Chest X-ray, PA view. Patient: 48 years old, sex M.
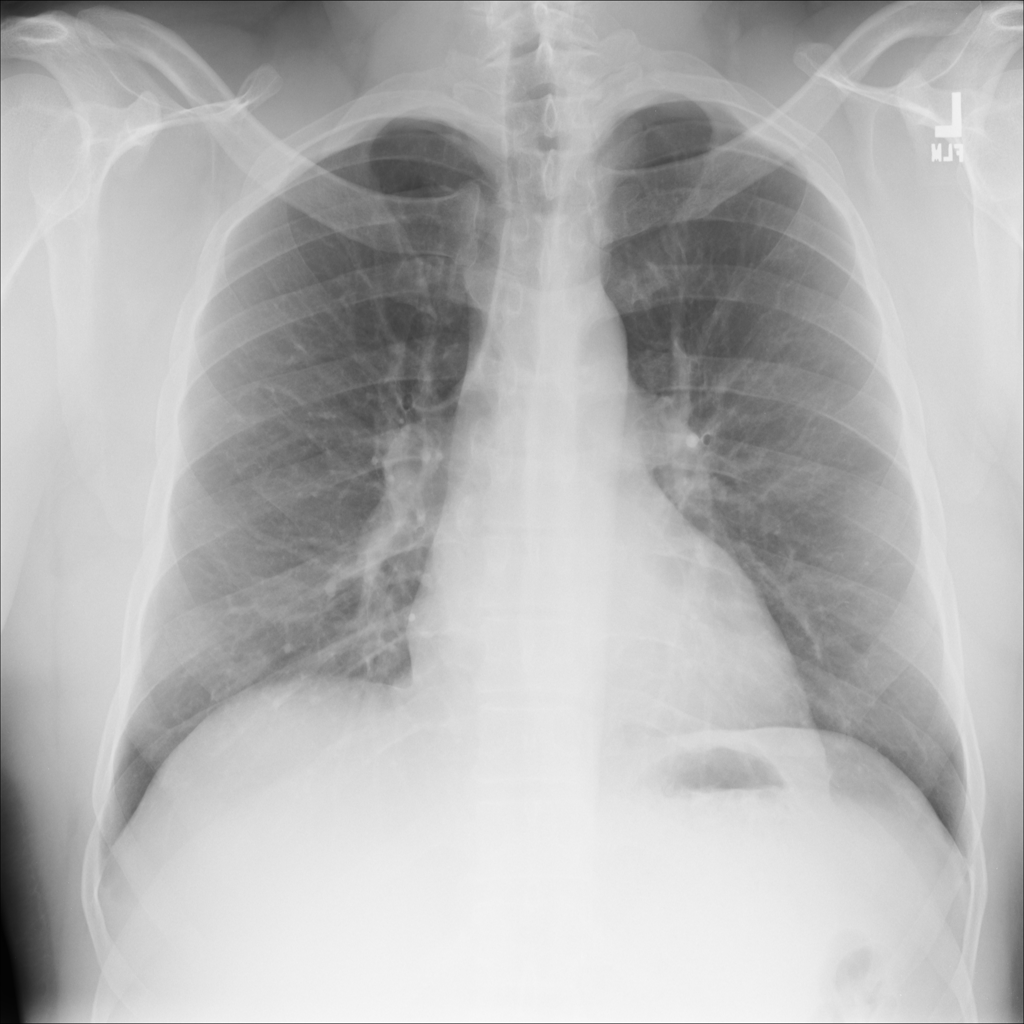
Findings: No Finding